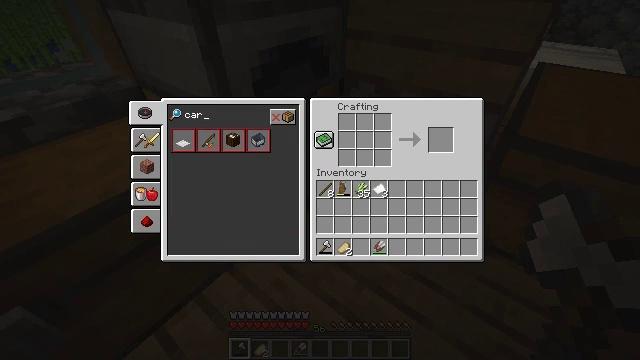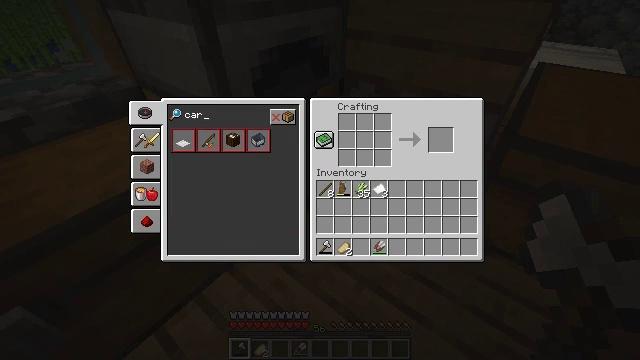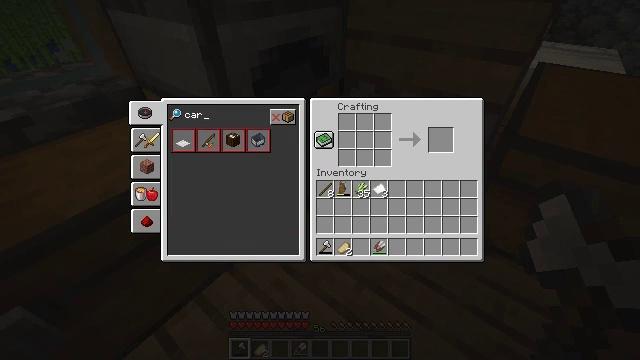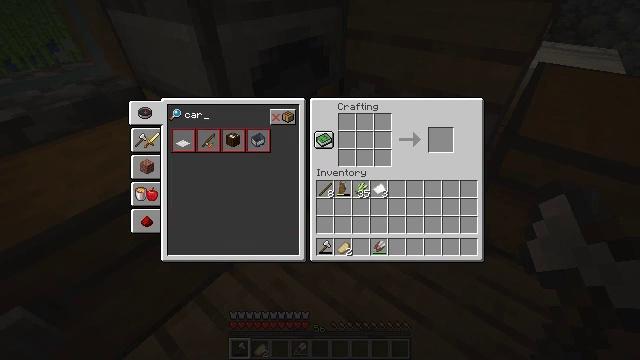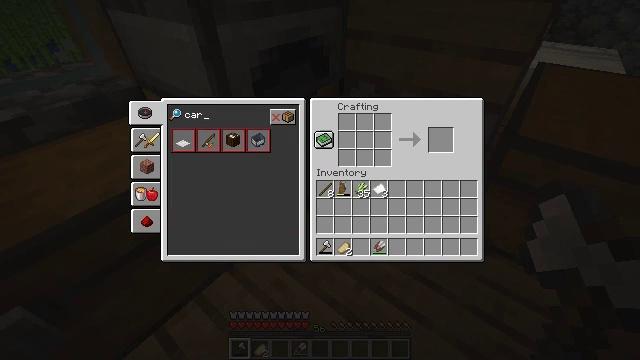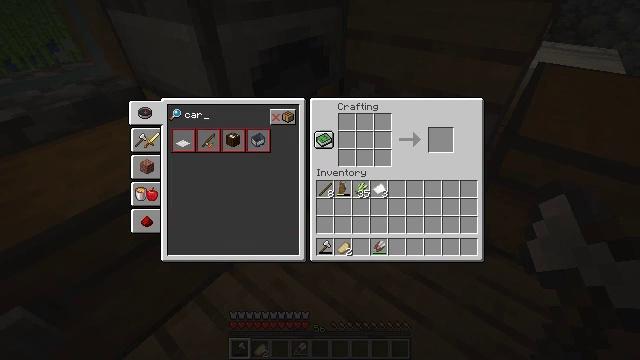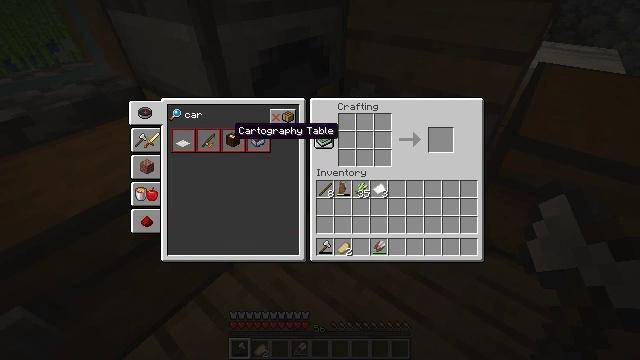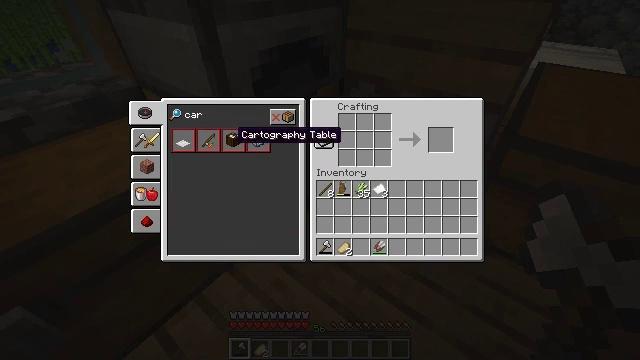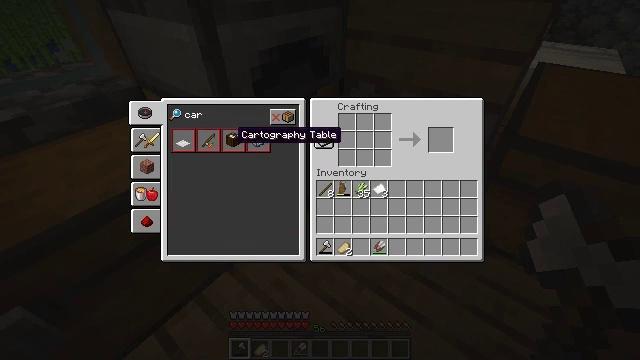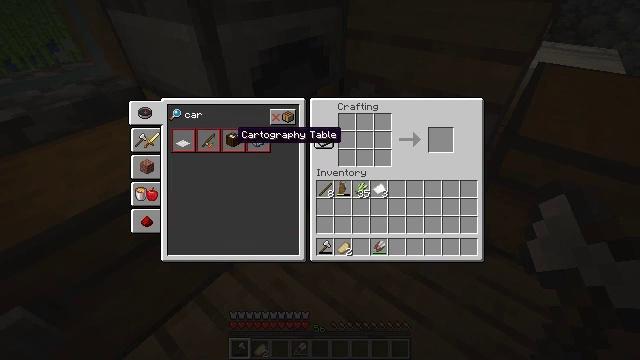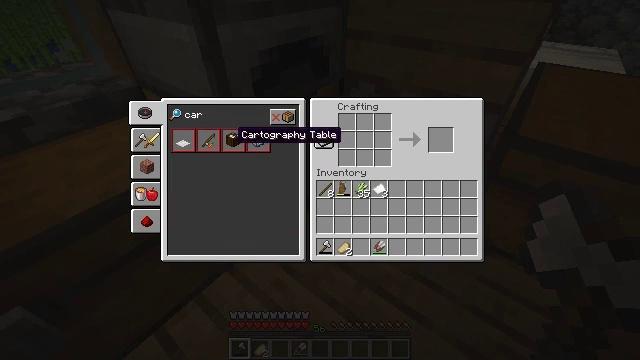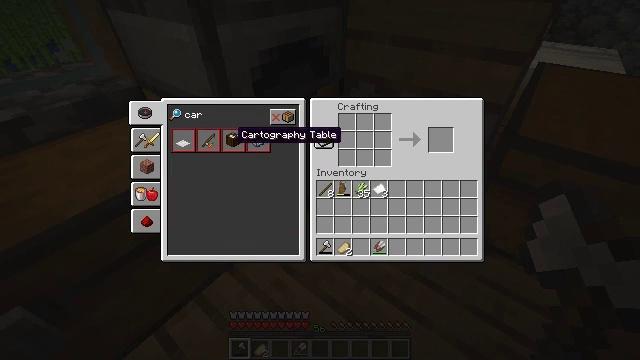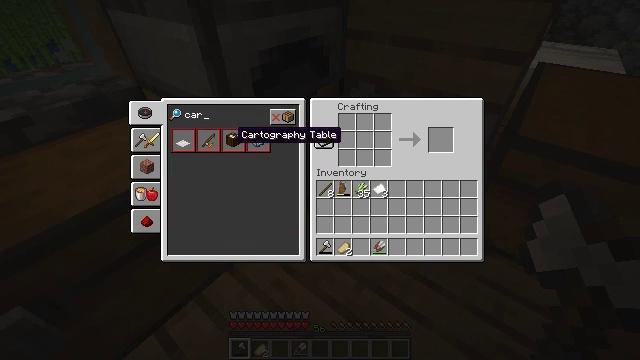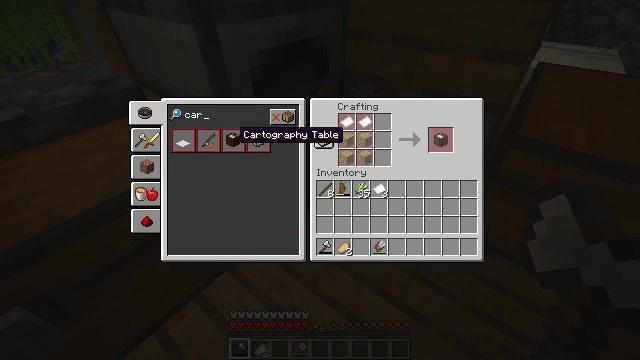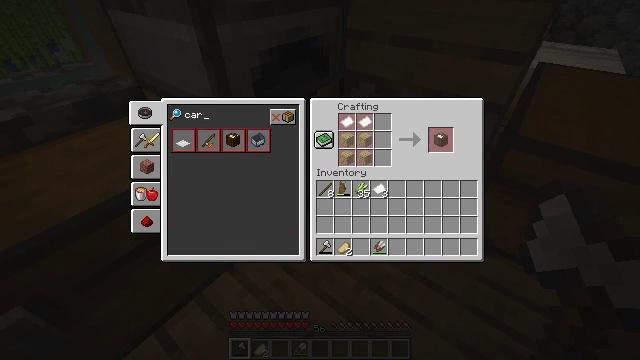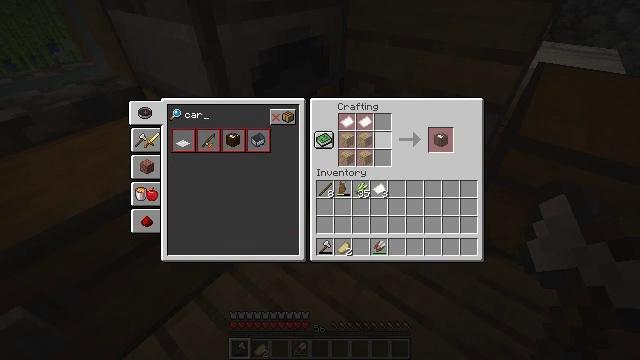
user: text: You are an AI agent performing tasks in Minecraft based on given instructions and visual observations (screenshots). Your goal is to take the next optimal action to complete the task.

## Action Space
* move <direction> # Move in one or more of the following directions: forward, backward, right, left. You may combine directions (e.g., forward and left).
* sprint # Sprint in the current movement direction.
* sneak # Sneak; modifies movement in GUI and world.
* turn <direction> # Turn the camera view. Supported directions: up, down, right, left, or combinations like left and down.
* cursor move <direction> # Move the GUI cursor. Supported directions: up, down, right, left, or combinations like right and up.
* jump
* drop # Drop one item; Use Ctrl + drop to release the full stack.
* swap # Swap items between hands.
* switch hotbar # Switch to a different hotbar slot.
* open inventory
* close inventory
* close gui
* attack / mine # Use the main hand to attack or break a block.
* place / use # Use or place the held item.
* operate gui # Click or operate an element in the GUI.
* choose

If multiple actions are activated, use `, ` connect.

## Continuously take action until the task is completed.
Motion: motion action
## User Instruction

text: Combine paper and wooden planks to get a cartography table.
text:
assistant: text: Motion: no_op
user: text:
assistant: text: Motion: no_op
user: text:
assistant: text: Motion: no_op
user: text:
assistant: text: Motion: no_op
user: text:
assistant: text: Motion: no_op
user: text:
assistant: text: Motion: cursor move down
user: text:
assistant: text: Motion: no_op
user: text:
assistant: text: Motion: operate gui
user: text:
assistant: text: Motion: operate gui
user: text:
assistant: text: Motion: operate gui
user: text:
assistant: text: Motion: no_op
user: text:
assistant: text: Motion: no_op
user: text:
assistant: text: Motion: no_op
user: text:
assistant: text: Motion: cursor move right and up
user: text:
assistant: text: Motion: cursor move right
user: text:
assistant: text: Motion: no_op
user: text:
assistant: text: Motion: no_op
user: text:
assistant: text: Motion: no_op
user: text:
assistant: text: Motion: no_op
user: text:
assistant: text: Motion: no_op
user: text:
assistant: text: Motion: no_op
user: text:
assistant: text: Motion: no_op
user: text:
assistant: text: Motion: no_op
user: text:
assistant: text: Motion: no_op
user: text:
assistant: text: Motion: no_op
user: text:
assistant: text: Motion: no_op
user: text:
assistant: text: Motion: no_op
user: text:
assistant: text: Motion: no_op
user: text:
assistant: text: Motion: no_op
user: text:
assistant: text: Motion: no_op